Interaction volume radius: 5 \u00c5
Interaction volume height: 15 \u00c5
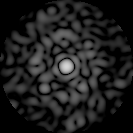
Disorder parameter: 0.8904